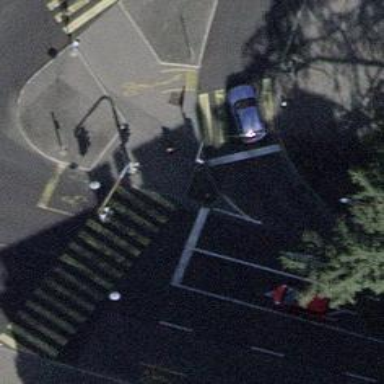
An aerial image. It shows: Kerb barrier.